九年级 · 立体几何学
综合与实践: 制作无盖盒子

任务一：如图 1, 有一块矩形纸板, 长是宽的 2 倍, 要将其四角各剪去一个正方形, 折成高为 $4 \mathrm{~cm}$,容积为 $616 \mathrm{~cm}^{3}$ 的无盖长方体盒子(纸板厚度忽略不计).

(1)请在图 1 的矩形纸板中画出示意图, 用实线表示剪切线, 虚线表示折痕.

(2)请求出这块矩形纸板的长和宽.

任务二：图 2 是一个高为 $4 \mathrm{~cm}$ 的无盖的五棱柱盒子(直棱柱), 图 3 是其底面, 在五边形 $\mathrm{ABCDE}$ 中, $\mathrm{BC}=12 \mathrm{~cm}, \mathrm{AB}=\mathrm{DC}=6 \mathrm{~cm}, \angle \mathrm{ABC}=\angle \mathrm{BCD}=120^{\circ}, \angle \mathrm{EAB}=\angle \mathrm{EDC}=90^{\circ}$.

(1)试判断图 3 中 $\mathrm{AE}$ 与 $\mathrm{DE}$ 的数量关系, 并加以证明.

(2)图 2 中的五棱柱盒子可按图 4 所示的示意图, 将矩形纸板剪切折合而成, 那么这个矩形纸板的长和宽至少各为多少 $\mathrm{cm}$ ? 请直接写出结果(图中实线表示剪切线, 虚线表示折痕. 纸板厚度及剪切接缝处损耗忽略不计).

图1

图2

图3

图4
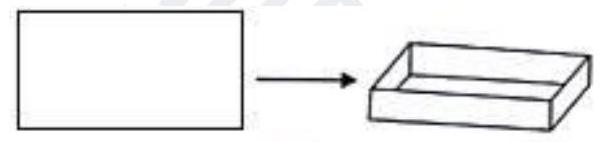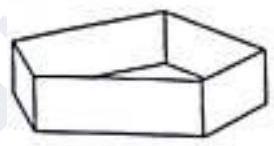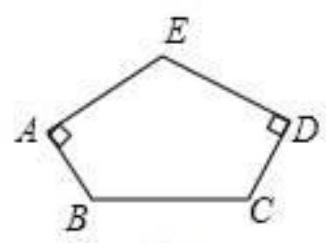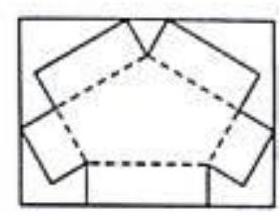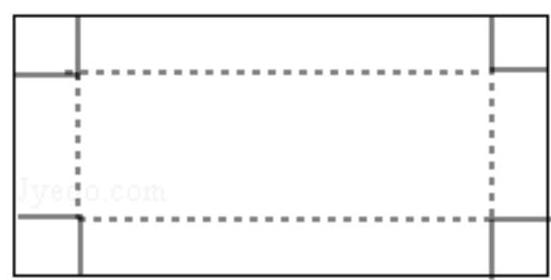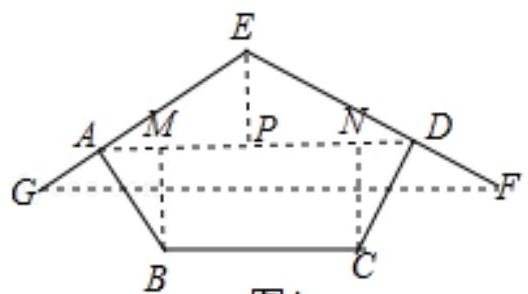
答案: 任务一:

(1) 作图见试题解析;

(2) 30,15 ; 任务二 (1) $A E=D E$;

(2) $18+4 \sqrt{3}, 4+8 \sqrt{3}$.

【解析】任务一：（1）如图 1 所示:

（2）设矩形纸板的宽为 $x \mathrm{~cm}$, 则长为 $2 x \mathrm{~cm}$, 由题意得: $4(x-2 \times 4)(2 x-2 \times 4)=616$, 解得: $x_{1}=15$, $x_{2}=-3($ 舍去),$\quad \therefore 2 x=2 \times 15=30$,

答: 矩形纸板的长为 $30 \mathrm{~cm}$, 宽为 $15 \mathrm{~cm}$;

任务二: (1) $A E=D E$, 证明如下: 延长 $E A, E D$ 分别交直线 $B C$ 于 $M, N, \because \angle A B C=\angle B C D=120^{\circ}$, $\therefore \angle A B M=\angle D C N=60^{\circ}, \because \angle E A B=\angle E D C=90^{\circ}, \therefore \angle M=\angle N=30^{\circ}, \therefore E M=E N$, 在 $\triangle M A B$ 与 $\triangle N D C$ 中, $\because \angle M=\angle N, \quad \angle A B M=\angle D C N, \quad A B=D C, \quad \therefore \triangle M A B \cong \triangle N D C, \quad \therefore A M=D N, \quad \therefore E M-A M=E N-D N$, $\therefore A E=D E$

(2) 如图 4, 由 (1) 得; $A E=D E, \angle E A D=\angle E D A=30^{\circ}$, 由已知得, $A G=D F=4$, 连接 $A D, G F$, 过 $B, C$ 分别作 $B M \perp A D$ 于 $M, C N \perp A D$ 于 $N$, 过 $E$ 作 $E P \perp A D$ 于 $P$, 则 $G F$ 即为矩形纸板的长, $M N=B C=12$, $A P=D P, \therefore \angle B A M=\angle C D N=60^{\circ}, \because A B=C D=6, \therefore A M=D N=3, B M=C N=3 \sqrt{3}, \therefore A P=\frac{1}{2} A D=\frac{1}{2}(3+3+12)$ $=9, \quad \therefore A E=6 \sqrt{3}, P E=3 \sqrt{3}, \because A D / / G F, \therefore \triangle E A D \sim \triangle E G F, \quad \therefore \frac{A E}{G E}=\frac{A D}{G F}, \therefore G F=18+4 \sqrt{3}, \quad \therefore$矩形纸板的长至少为 $18+4 \sqrt{3}$, 矩形纸板的宽至少为 $P E+B M+2 \sqrt{3}+4=3 \sqrt{3}+3 \sqrt{3}+2 \sqrt{3}+4=4+8 \sqrt{3}$.

图1

图4